Question: I'm attempting to automate moving between different time zones while I travel and was curious whether someone knew how to update the "Additional Clocks" setting by using the Windows API/SDK. I'll be using .NET and C# but would definitely be happy with the raw API calls as well. Thanks!

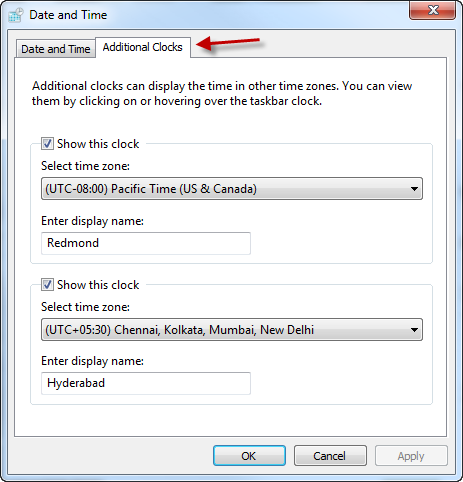
Answer: That's not how it works. The winapi would grow gargantuan if there was an api for every single little tweak dialog like this one. Instead, the dialog changes registry keys, keys that are later read back by whatever code displays the clock.
You can find them by running SysInternals' ProcMon. Start it just before you click the Apply button, stop it right after that. You'll have little trouble finding the HCKU\Control Panel\DateTime\AdditionalClocks being used in the trace. Mapping settings in the dialog to registry values is pretty straight forward.
Hacking registry keys that belong to Windows is pretty iffy. But you'll get away with it as long as you don't hope this still works in the next version in Windows. Actually changing them might require a logoff and logon to make the changes effective, I didn't try that.